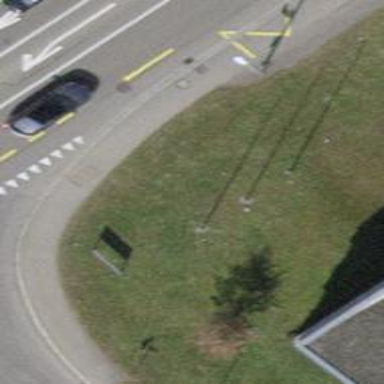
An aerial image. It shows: Flagpole structure.